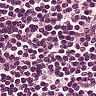
Metastatic tissue present: no